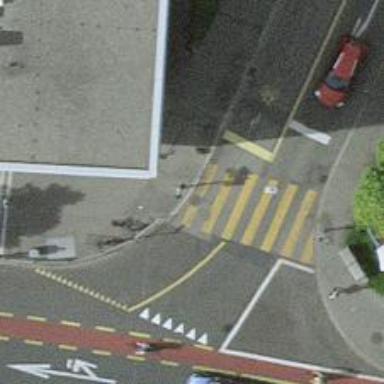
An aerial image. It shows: Kerb serving as barrier.